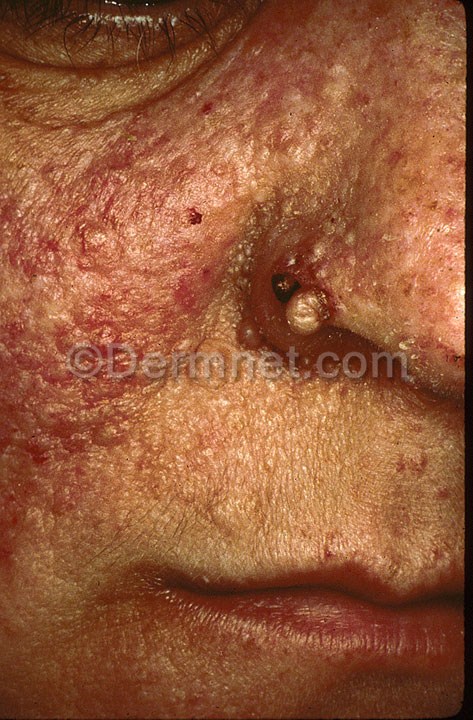
Disease: Systemic Disease